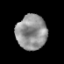
Tissue: prostate
Cell type: Fibroblasts
Senescence score: 0.3576
Nuclear area (px): 1047
Mean DAPI intensity: 145.965